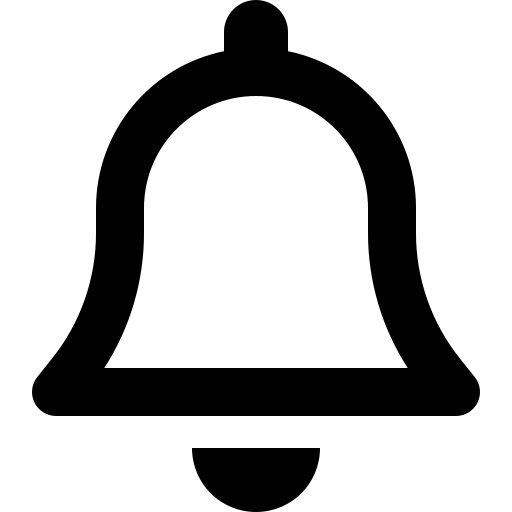
Tags: icon, FontAwesome, fa-icon, outline, bell